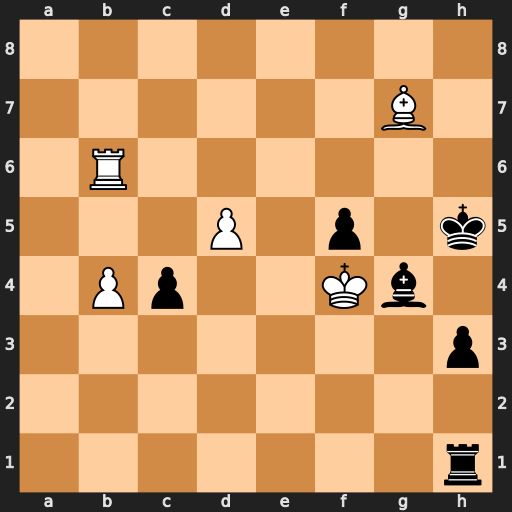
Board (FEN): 8/6B1/1R6/3P1p1k/1Pp2Kb1/7p/8/7r
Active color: w
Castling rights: -
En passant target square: -
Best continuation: Rh6#